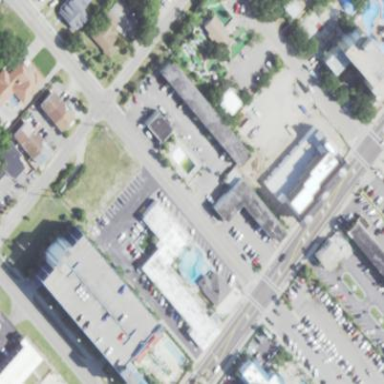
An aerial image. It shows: Building that is motel.